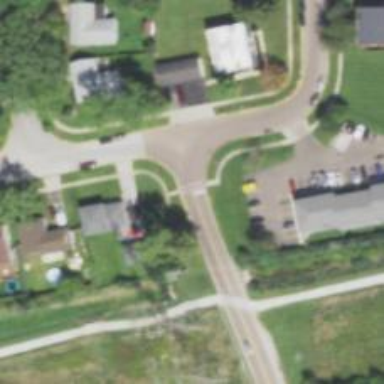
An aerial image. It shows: Stop road.